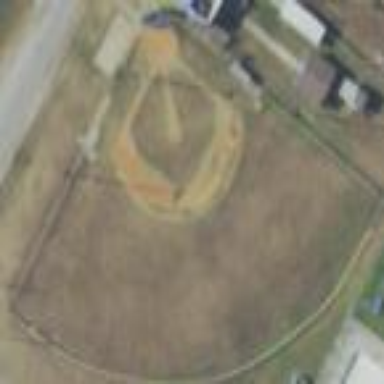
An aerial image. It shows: Baseball pitch for leisure land.